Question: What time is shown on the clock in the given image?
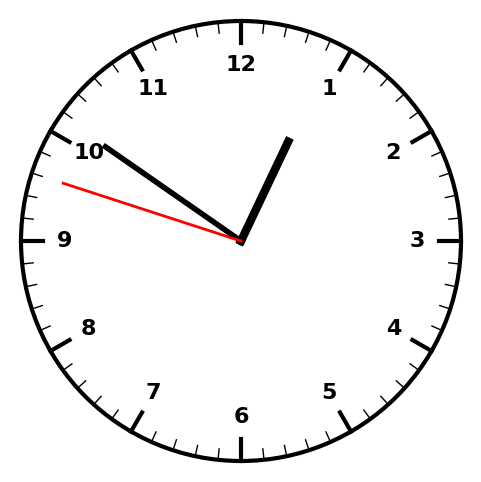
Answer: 12:50:48